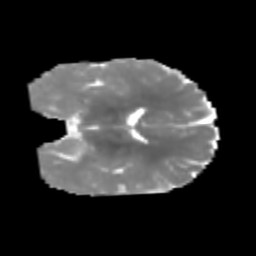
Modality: MD
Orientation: coronal
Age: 7
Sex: male
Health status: healthy